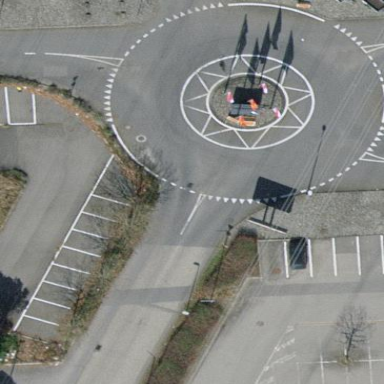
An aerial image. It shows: Residential road with asphalt surface leading to roundabout.